Question: How to publish in the new UI of Luis? The tenant id is not getting listed in my account. I have generated keys in the azure portal but not able to configure it in LUIS. Earlier we had a keys tab and we could add the key there. It seems they have changed it now. Any help on this?

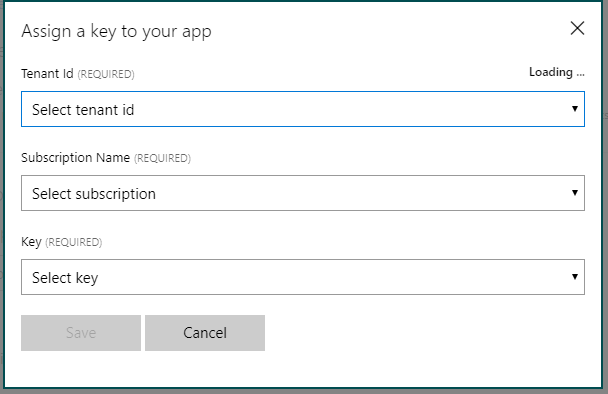
Answer: I see what you mean: there was previously a 'My Keys' tab in LUIS.ai website.
This tab seems to have been removed, but you can still change your key inside your project, using 'Publish App': there is an item called 'Assigned endpoint key'.
Based on the image you put in your question, I suppose you have found it. On my side it is successfully listing my Tenant IDs, then my subscriptions and keys so I am able to managed them.
If you are talking about creating a new key, it must be done from the Azure portal.